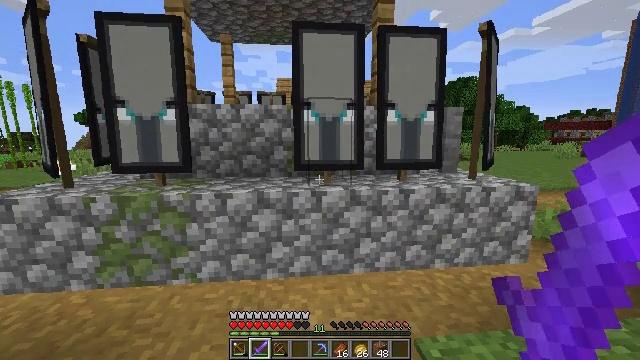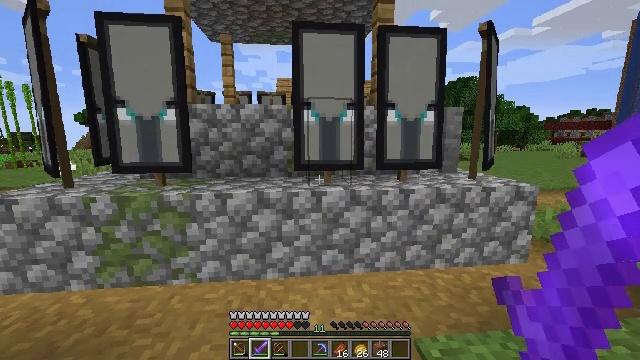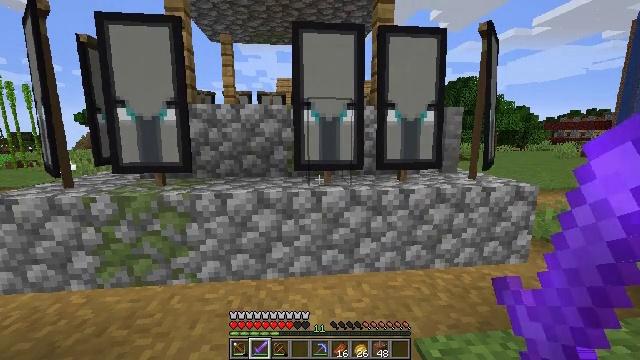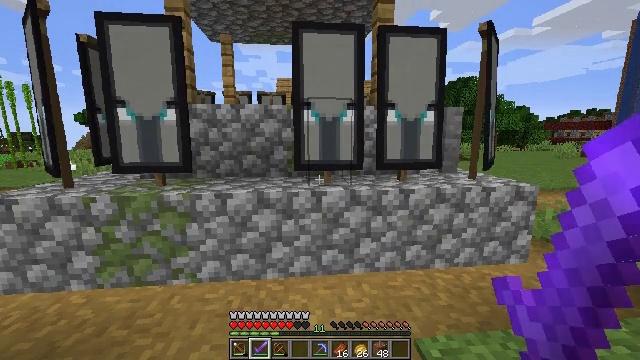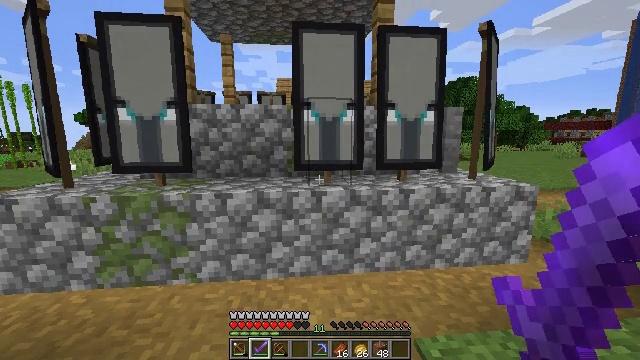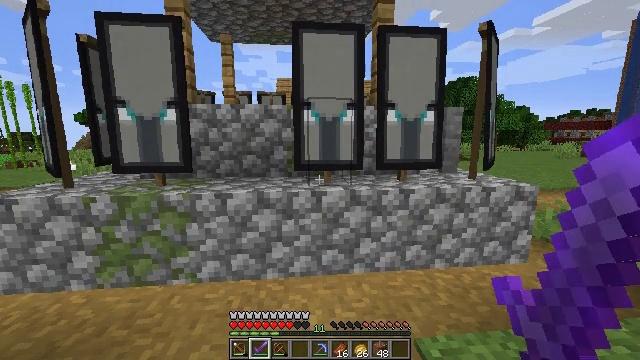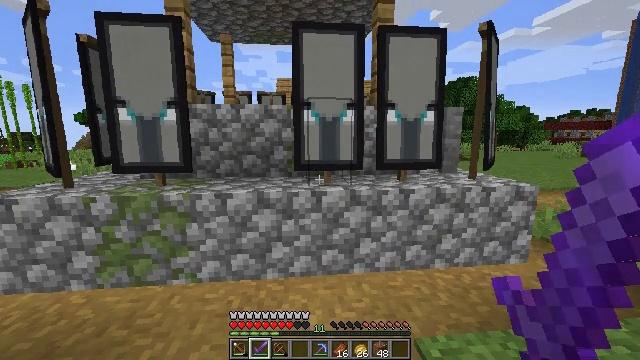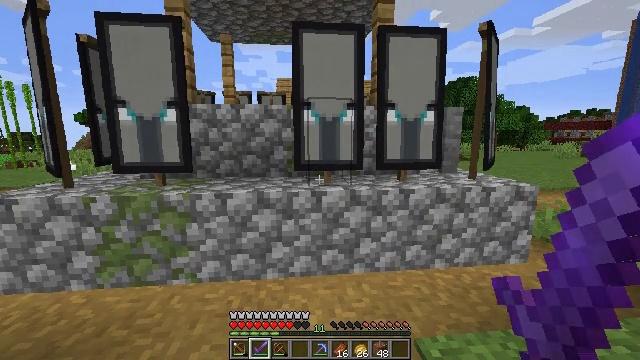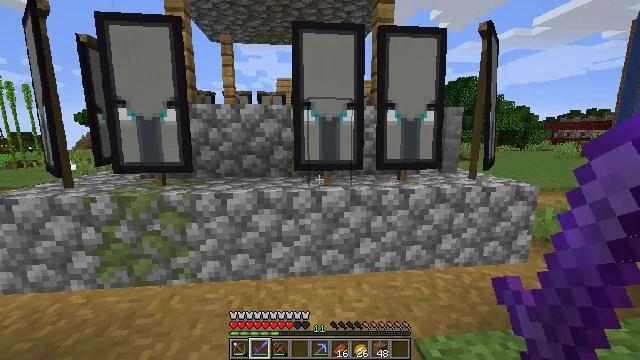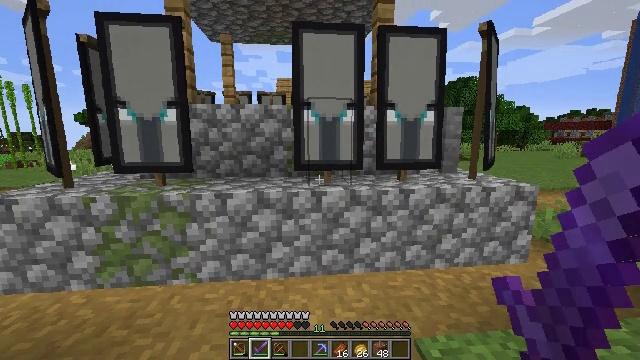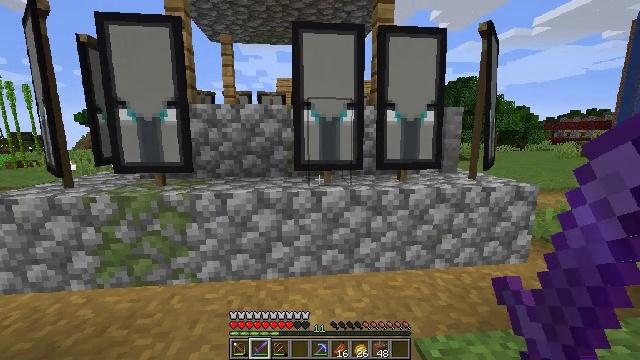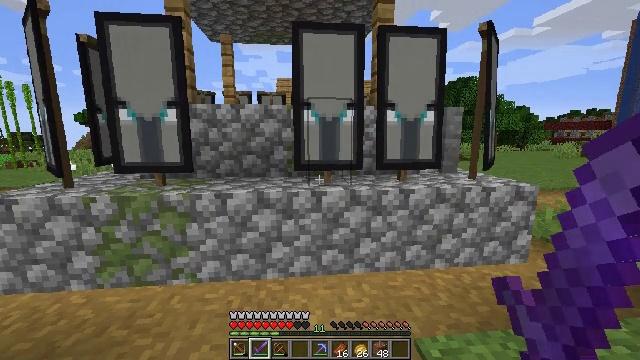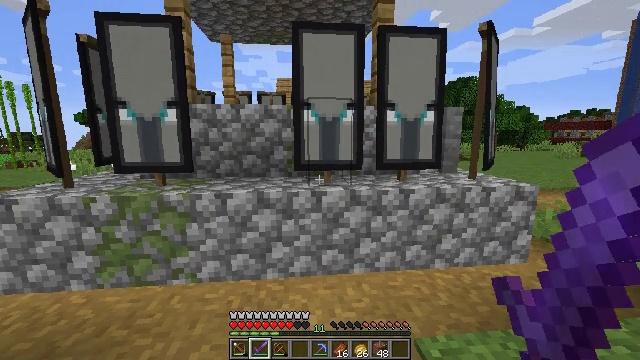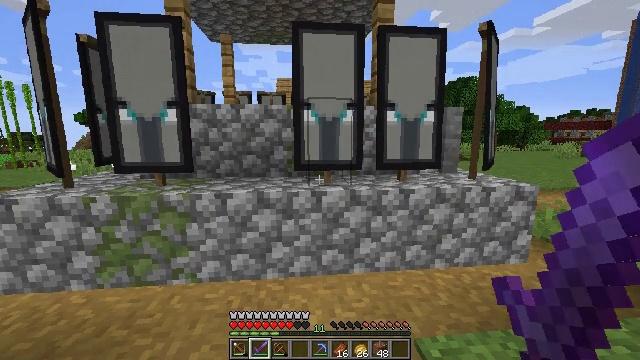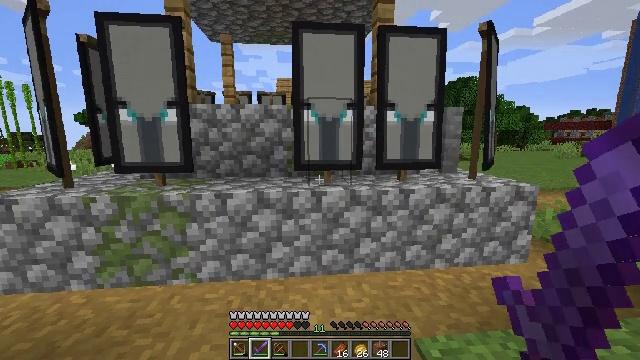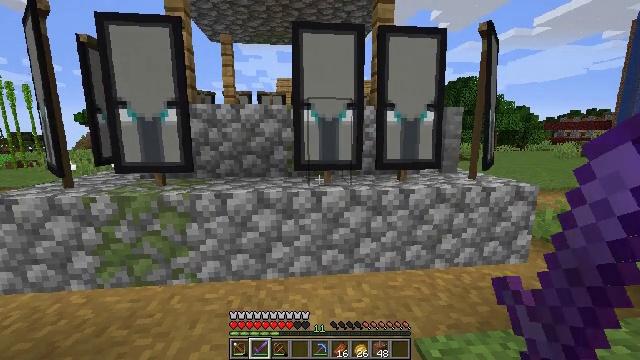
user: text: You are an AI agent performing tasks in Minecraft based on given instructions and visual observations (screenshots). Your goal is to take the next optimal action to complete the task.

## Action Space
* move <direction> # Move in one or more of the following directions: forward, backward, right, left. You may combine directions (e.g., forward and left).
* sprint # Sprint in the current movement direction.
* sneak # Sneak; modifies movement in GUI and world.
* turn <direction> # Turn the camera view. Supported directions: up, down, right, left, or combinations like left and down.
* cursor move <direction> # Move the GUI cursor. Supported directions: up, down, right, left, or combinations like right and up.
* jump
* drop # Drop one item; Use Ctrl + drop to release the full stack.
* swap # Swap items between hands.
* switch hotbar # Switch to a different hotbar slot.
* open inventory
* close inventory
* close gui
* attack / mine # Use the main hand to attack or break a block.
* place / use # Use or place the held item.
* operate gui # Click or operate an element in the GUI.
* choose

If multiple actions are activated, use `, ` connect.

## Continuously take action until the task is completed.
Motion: motion action
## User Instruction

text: Get the white banner into your inventory.
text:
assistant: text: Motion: no_op
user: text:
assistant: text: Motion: no_op
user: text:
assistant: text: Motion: no_op
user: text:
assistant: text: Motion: no_op
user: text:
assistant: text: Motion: no_op
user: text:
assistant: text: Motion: no_op
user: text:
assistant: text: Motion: no_op
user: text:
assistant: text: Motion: no_op
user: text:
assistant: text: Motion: no_op
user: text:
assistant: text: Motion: no_op
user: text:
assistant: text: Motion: no_op
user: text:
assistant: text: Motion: no_op
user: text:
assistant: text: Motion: no_op
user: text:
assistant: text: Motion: no_op
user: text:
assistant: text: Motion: no_op
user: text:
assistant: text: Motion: no_op
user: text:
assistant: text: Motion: no_op
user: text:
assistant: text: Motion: no_op
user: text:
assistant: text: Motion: no_op
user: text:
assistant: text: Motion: no_op
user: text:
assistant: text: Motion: no_op
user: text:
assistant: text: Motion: no_op
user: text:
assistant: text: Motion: no_op
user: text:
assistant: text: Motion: no_op
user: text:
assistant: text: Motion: no_op
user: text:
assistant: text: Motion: no_op
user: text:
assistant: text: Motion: no_op
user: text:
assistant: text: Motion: move forward
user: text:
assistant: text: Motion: move forward
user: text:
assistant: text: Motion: move forward